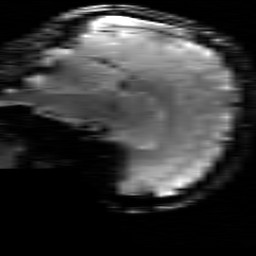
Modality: T2starw
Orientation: sagittal
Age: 19
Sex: female
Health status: healthy
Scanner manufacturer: siemens
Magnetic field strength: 3 T
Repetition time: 0.7 s
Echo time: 0.02 s